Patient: sex M, age 78
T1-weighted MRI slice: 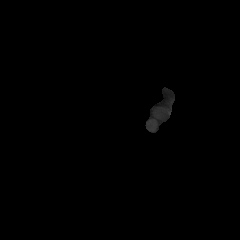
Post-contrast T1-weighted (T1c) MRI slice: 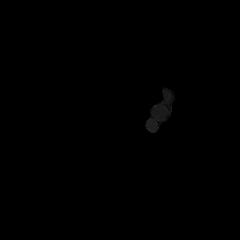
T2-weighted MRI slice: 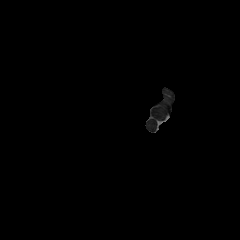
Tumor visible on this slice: no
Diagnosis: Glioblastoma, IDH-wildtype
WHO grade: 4